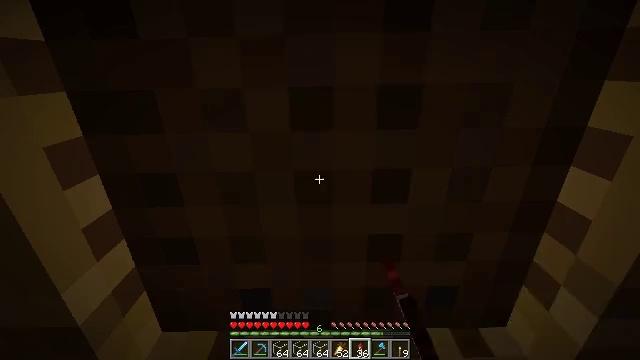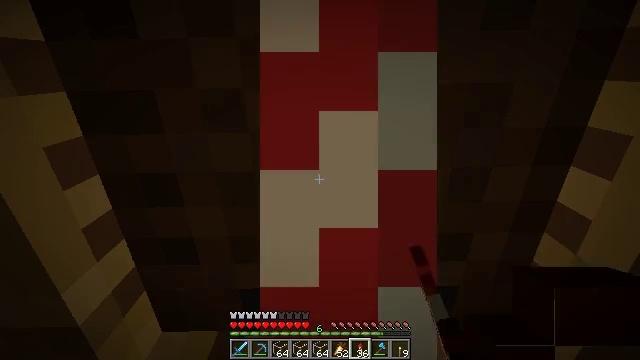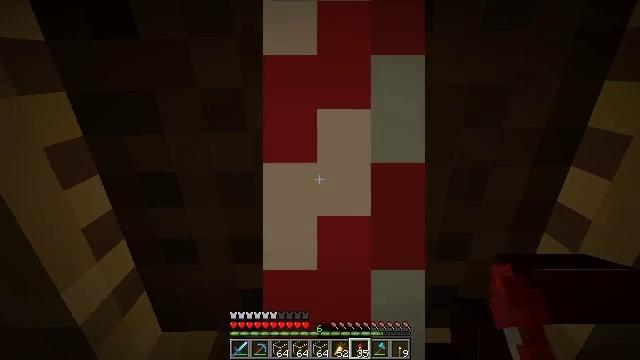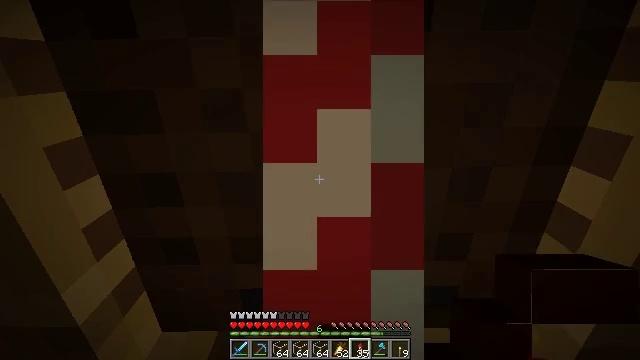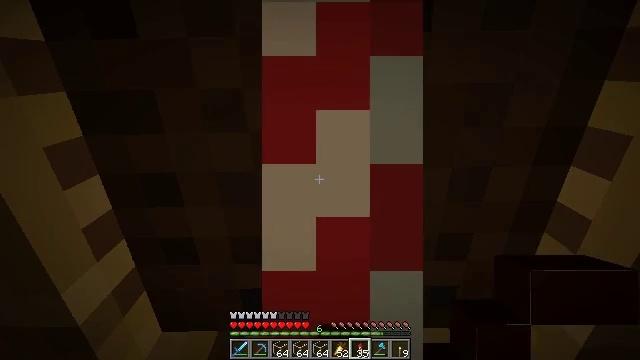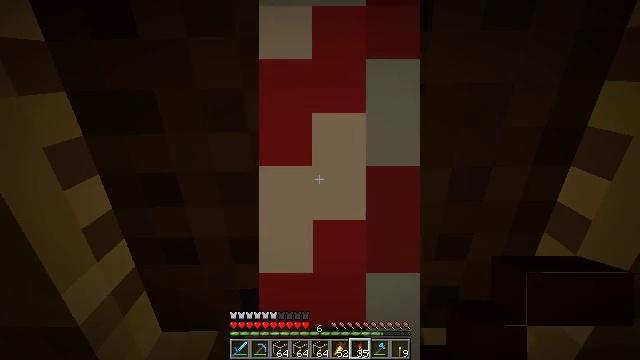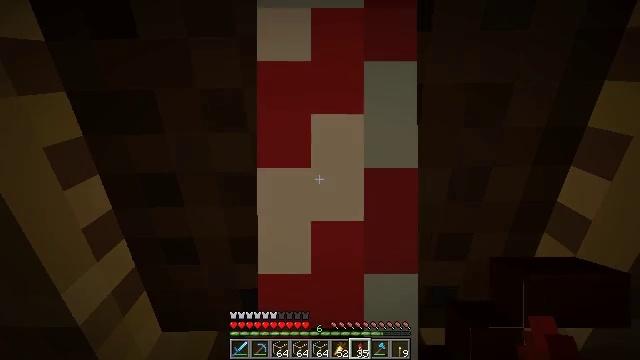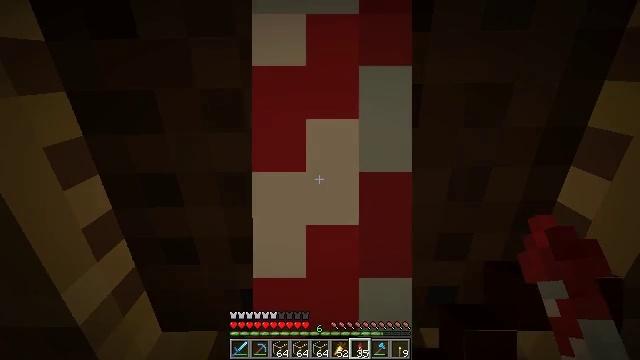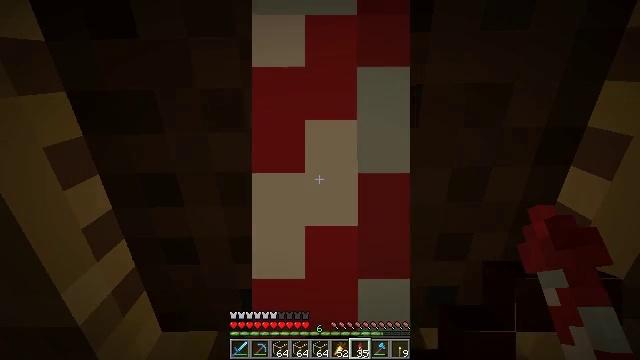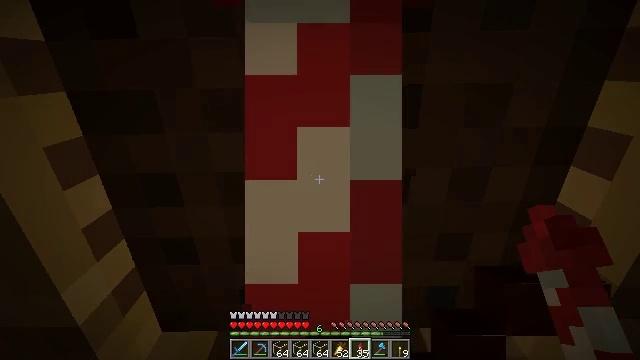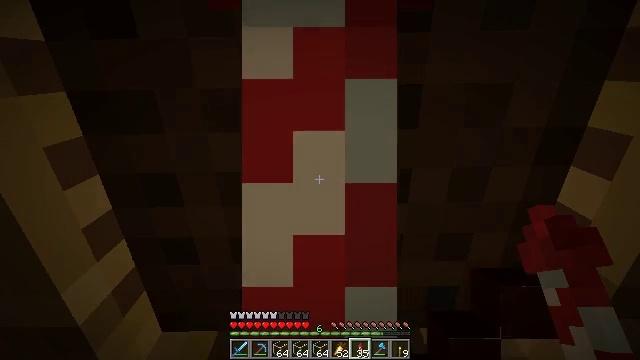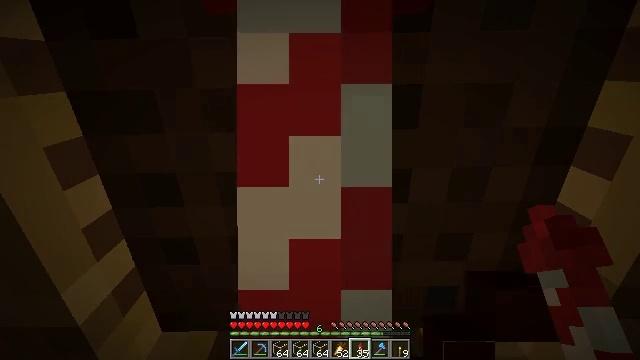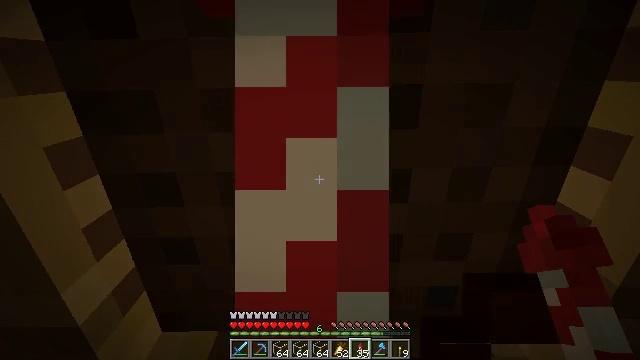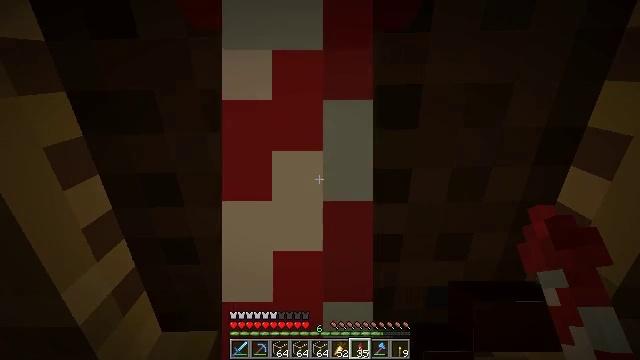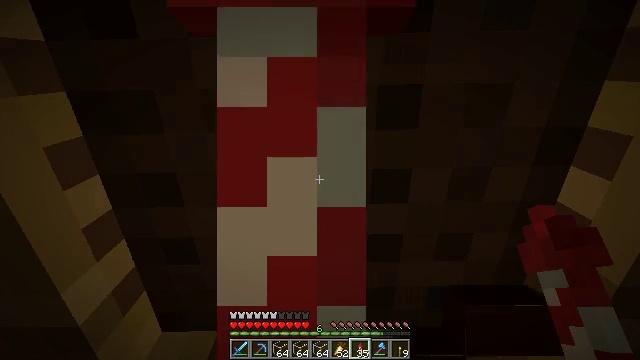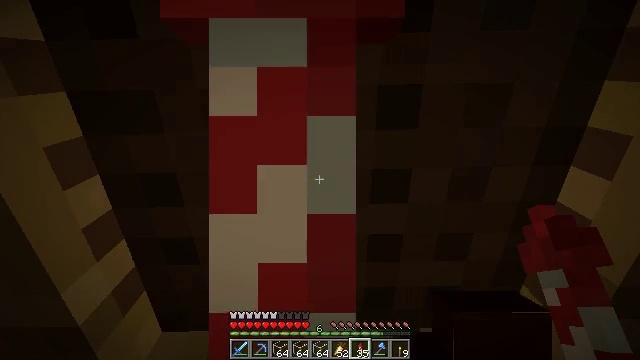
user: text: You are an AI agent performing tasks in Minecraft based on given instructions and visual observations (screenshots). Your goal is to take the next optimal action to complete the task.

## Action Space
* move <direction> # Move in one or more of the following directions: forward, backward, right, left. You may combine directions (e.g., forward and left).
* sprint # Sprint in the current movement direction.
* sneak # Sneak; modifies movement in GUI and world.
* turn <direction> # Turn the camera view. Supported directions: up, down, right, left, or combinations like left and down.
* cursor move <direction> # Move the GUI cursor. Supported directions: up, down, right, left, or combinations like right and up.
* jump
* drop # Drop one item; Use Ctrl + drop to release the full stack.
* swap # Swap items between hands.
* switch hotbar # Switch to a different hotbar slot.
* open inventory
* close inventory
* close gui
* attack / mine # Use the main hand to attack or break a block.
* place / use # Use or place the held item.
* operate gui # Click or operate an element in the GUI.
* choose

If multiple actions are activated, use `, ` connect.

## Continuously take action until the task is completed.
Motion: motion action
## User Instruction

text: Mine scaffolding to move it.
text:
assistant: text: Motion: no_op
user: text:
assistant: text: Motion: no_op
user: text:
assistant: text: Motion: no_op
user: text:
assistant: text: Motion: no_op
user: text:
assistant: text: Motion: no_op
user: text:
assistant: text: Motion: no_op
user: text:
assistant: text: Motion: no_op
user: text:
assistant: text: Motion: no_op
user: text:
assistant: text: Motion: no_op
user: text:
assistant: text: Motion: no_op
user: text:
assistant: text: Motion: no_op
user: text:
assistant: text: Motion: no_op
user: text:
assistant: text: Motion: no_op
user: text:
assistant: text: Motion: no_op
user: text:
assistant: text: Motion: no_op
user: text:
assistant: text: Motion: no_op
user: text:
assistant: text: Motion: no_op
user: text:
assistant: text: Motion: no_op
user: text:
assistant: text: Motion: no_op
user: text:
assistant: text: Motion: no_op
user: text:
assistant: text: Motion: no_op
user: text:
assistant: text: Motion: no_op
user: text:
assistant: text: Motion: no_op
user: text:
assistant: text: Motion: no_op
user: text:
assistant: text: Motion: no_op
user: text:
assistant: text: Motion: no_op
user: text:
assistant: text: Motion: no_op
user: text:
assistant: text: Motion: no_op
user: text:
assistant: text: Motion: no_op
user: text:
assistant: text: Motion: no_op